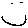
Label: smiley face